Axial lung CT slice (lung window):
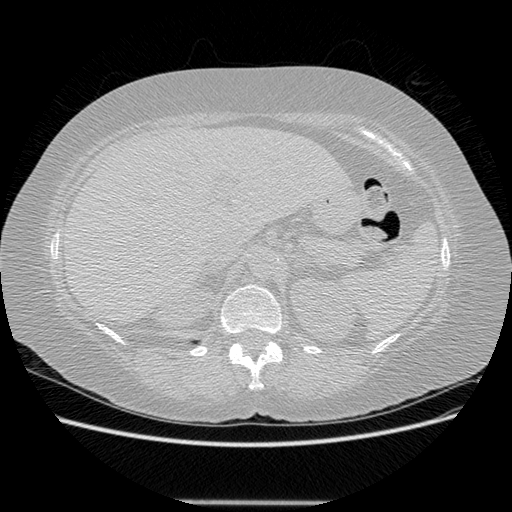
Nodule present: no